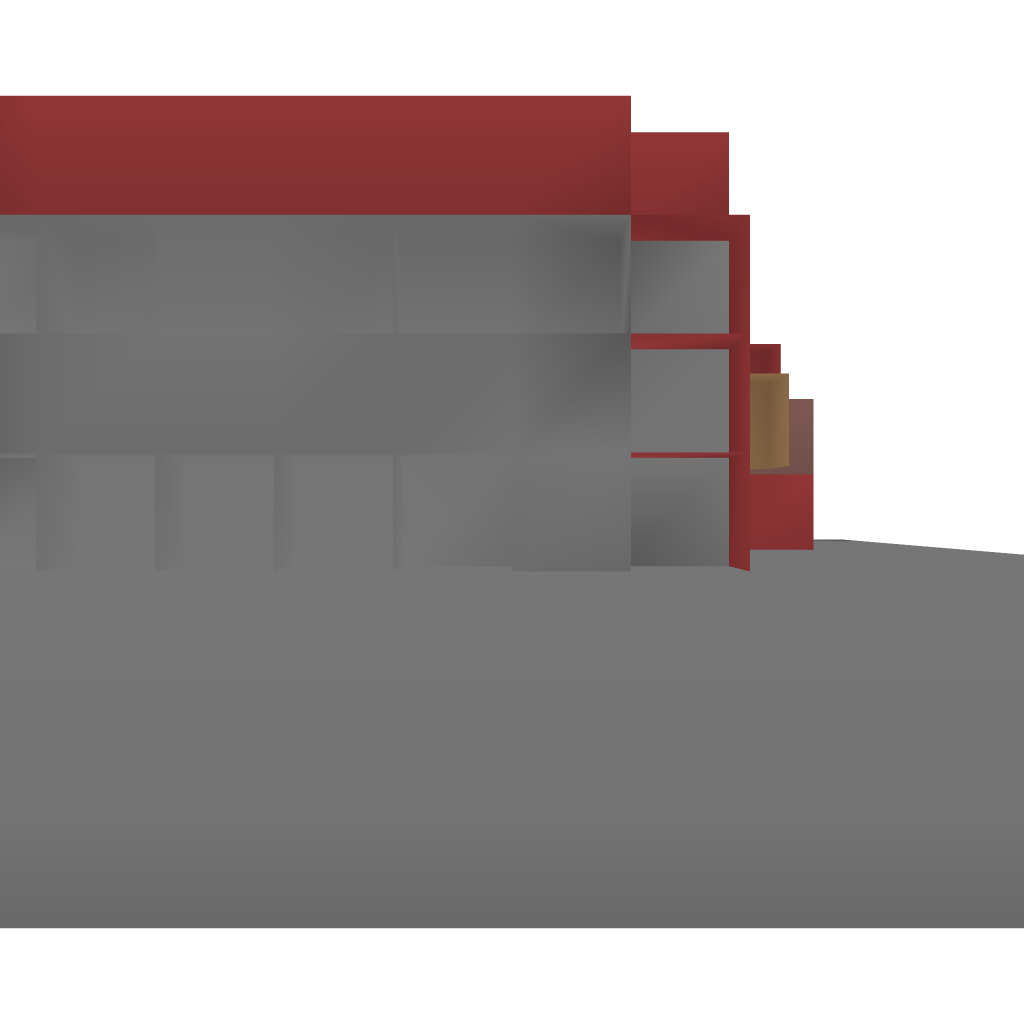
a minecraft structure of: Black Jack game bad low quality